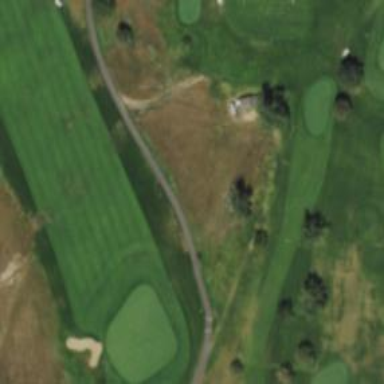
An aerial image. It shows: Golf cartpath that is also road path.